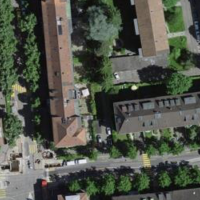
EUNIS habitat code: 54
Species observed at this site:
Erinaceus europaeus